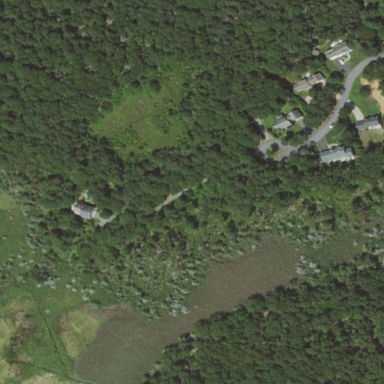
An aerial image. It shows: Marshy wetland area.